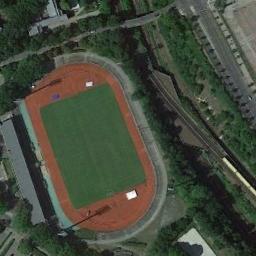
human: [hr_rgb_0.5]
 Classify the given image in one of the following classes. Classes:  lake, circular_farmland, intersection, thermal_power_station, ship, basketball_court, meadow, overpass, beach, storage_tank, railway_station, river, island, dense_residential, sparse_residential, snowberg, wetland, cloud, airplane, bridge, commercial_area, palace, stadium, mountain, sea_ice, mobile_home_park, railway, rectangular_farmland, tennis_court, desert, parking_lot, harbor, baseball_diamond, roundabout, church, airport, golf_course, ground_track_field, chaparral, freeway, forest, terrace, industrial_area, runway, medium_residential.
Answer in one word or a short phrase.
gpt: ground_track_field